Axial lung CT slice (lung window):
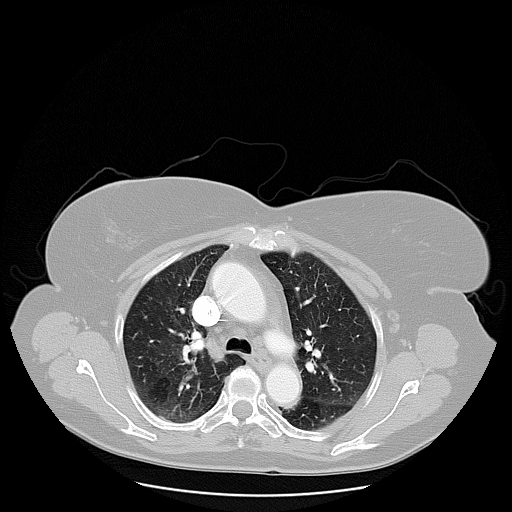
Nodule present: no